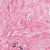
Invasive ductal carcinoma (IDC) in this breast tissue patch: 0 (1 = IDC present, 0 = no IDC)